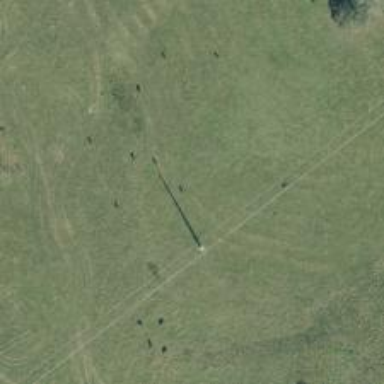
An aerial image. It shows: Power pole.